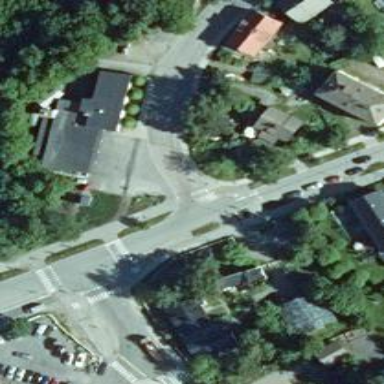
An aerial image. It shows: Marked crossing on asphalt cycleway road.